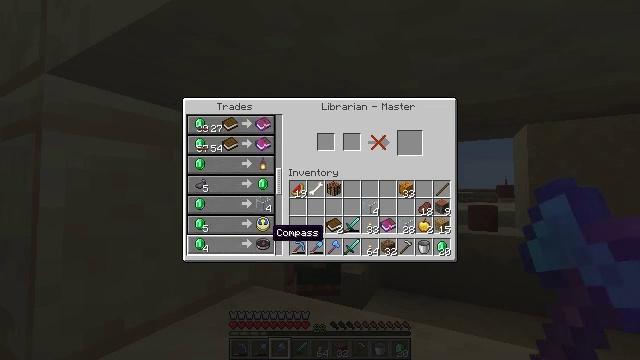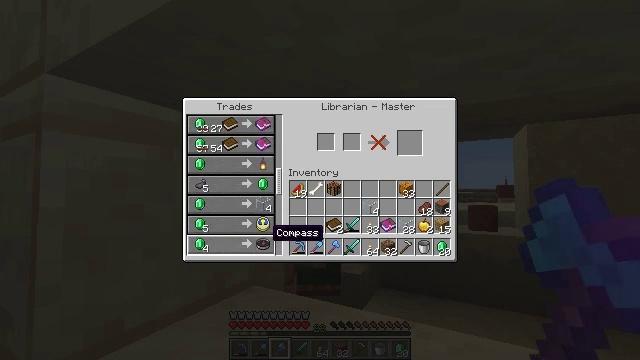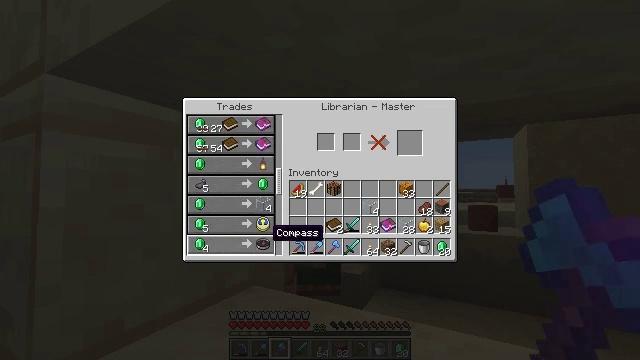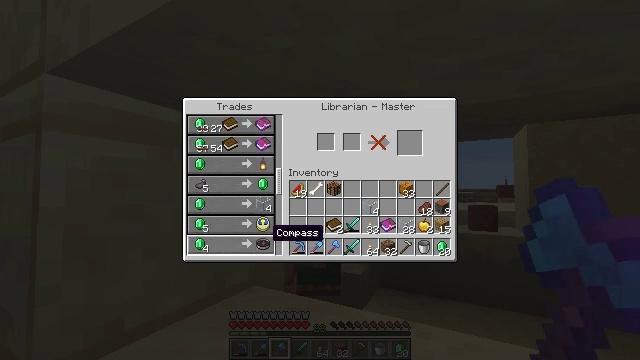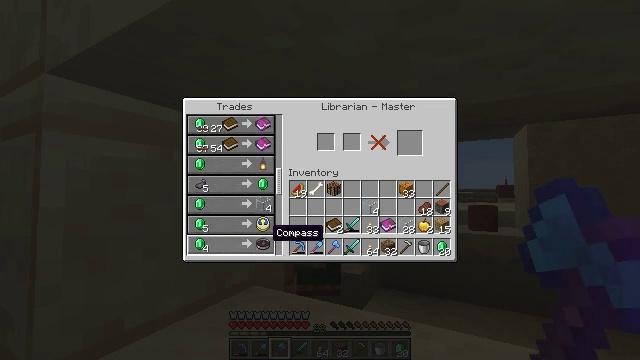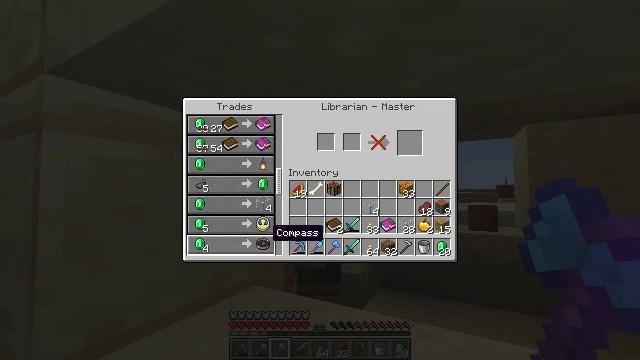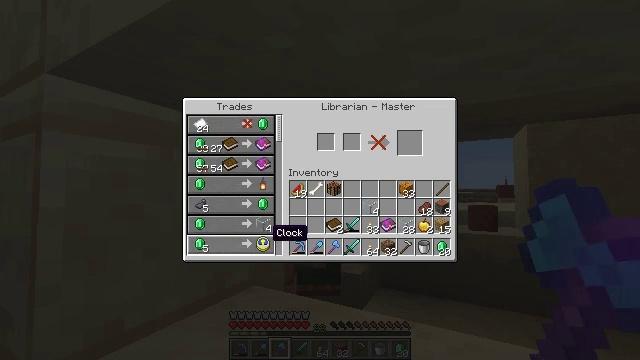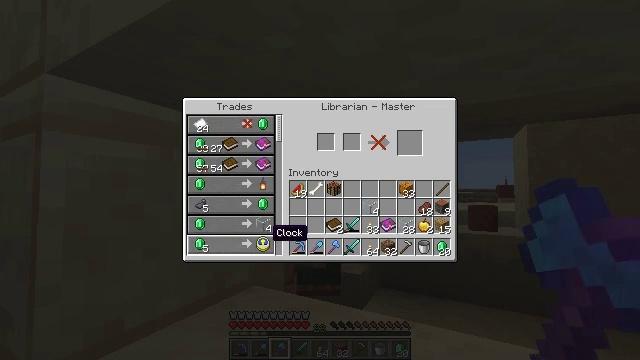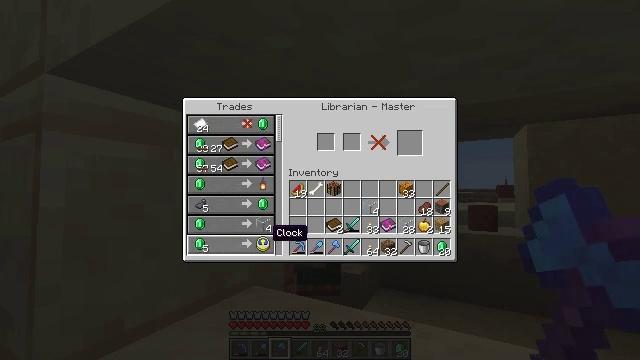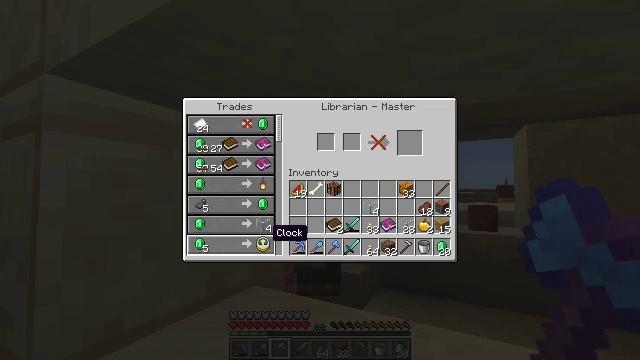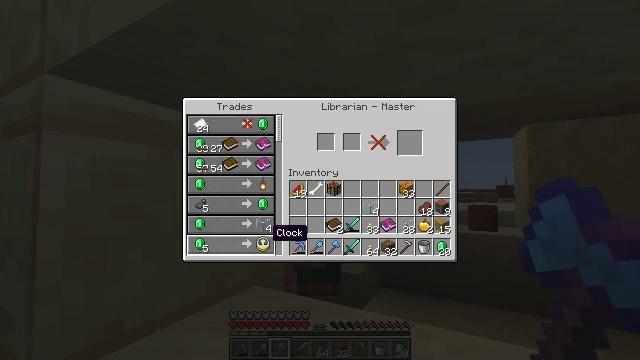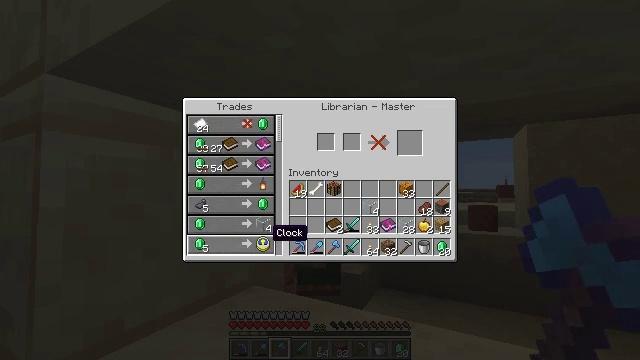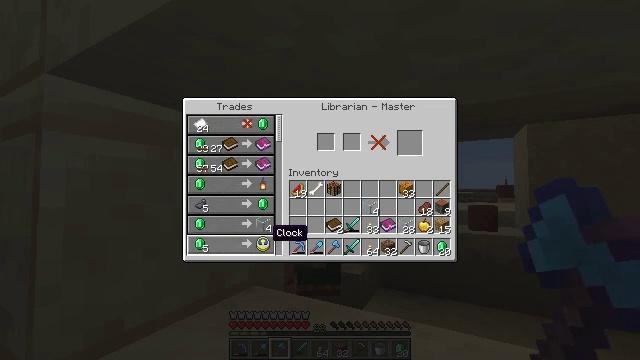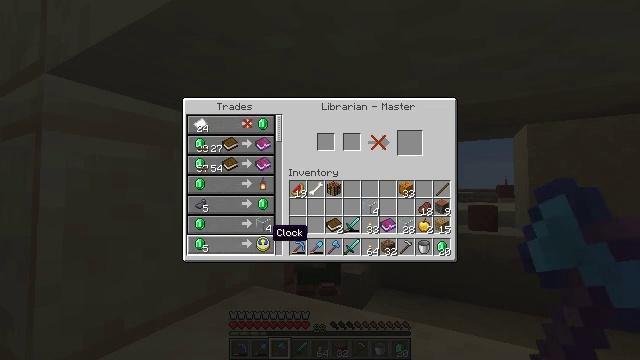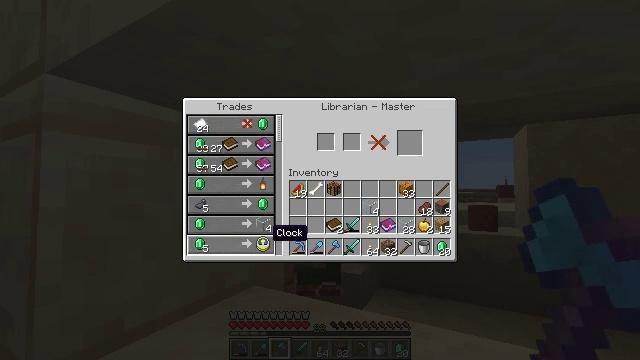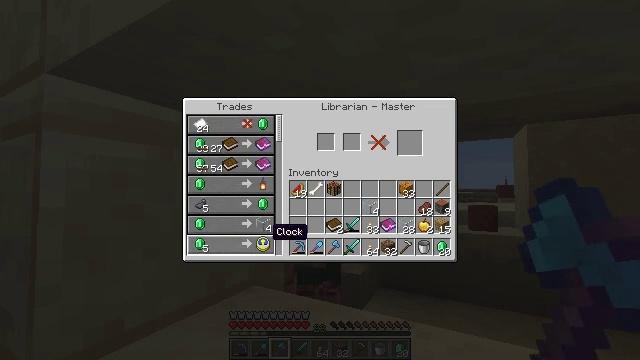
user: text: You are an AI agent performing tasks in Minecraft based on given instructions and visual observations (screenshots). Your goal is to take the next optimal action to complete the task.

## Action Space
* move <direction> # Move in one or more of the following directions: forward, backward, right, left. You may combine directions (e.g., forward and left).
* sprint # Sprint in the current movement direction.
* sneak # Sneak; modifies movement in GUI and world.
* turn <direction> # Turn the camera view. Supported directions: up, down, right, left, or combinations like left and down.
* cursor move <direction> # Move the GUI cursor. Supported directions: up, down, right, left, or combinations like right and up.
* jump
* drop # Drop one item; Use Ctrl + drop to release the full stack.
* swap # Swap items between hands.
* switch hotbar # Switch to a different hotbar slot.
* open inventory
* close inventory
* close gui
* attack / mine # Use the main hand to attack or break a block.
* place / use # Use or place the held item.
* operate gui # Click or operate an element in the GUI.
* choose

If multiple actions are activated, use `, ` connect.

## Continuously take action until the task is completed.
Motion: motion action
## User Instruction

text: Drop a glass block.
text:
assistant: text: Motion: no_op
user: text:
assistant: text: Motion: no_op
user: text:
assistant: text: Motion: no_op
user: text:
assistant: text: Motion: no_op
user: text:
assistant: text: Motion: no_op
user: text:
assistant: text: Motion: no_op
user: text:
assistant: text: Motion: no_op
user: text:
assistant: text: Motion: no_op
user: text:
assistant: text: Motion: no_op
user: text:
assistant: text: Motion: no_op
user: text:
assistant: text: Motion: no_op
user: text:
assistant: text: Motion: no_op
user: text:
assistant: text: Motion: no_op
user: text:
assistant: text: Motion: no_op
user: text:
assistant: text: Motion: no_op
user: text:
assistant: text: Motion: cursor move up
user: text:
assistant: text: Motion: cursor move up
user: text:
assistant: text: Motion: cursor move up
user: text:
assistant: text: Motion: no_op
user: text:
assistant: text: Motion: no_op
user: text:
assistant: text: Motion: no_op
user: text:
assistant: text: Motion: no_op
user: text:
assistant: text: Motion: no_op
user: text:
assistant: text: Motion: no_op
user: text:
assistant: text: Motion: no_op
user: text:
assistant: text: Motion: no_op
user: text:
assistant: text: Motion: no_op
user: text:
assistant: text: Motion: no_op
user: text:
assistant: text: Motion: no_op
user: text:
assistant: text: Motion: no_op